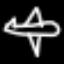
Label: airplane